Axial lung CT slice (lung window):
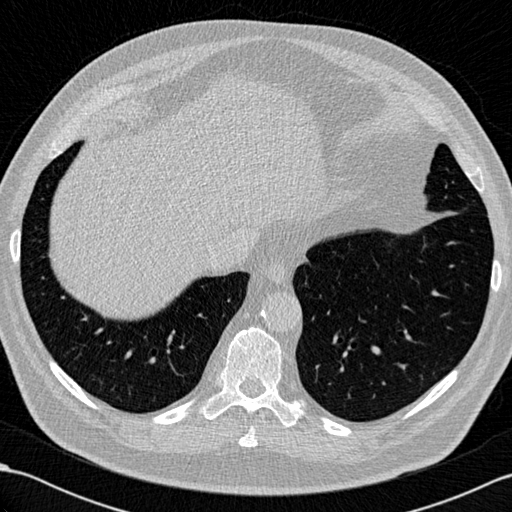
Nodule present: no